Brain MRI, t1w sequence, axial 2D slice.
Patient: age 53, sex F, weight 90 kg, height 1.9 m
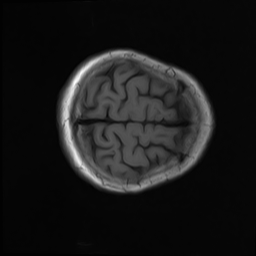